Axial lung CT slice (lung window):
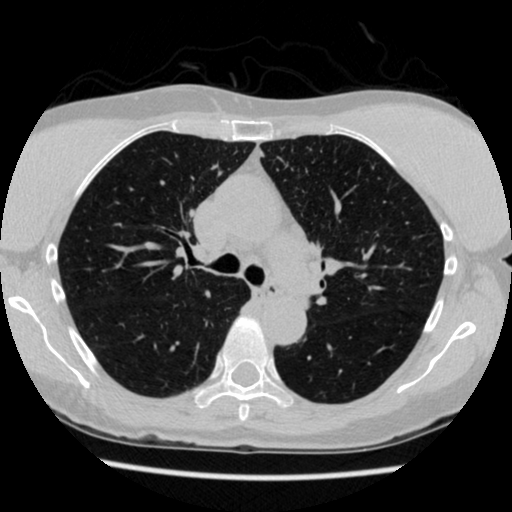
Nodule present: no